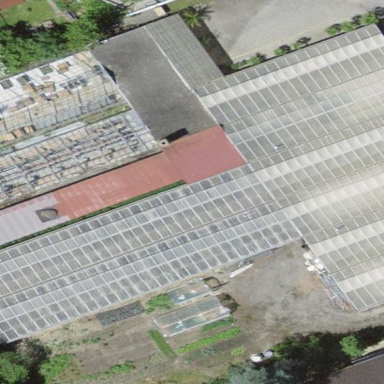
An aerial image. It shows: Greenhouse.